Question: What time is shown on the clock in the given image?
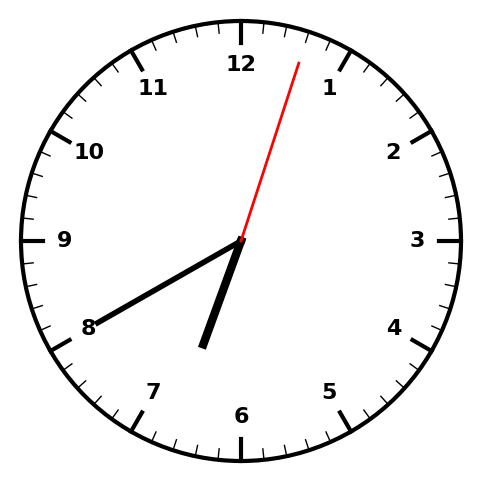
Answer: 06:40:03